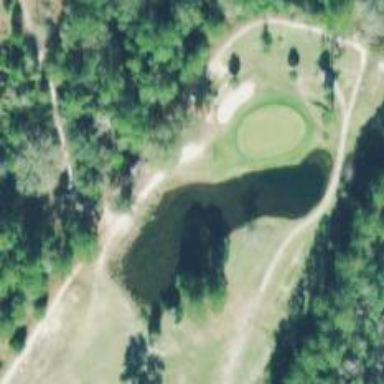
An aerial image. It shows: View of golf hole.